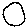
Label: circle